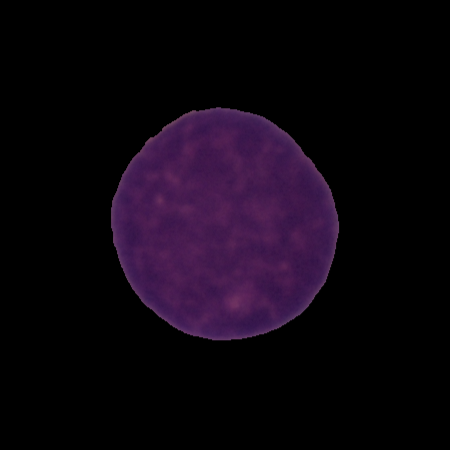
Label: cancer